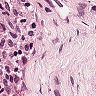
Metastatic tissue present: no